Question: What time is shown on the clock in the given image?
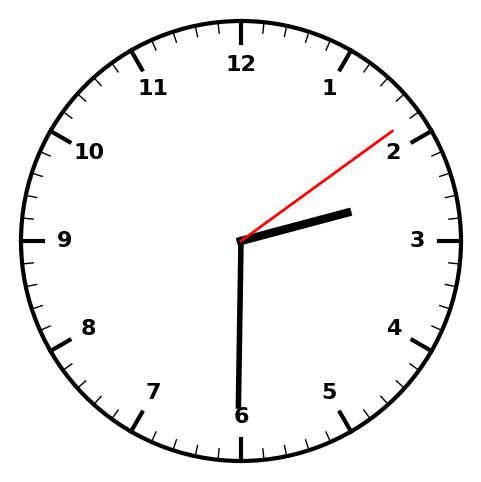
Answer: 02:30:09